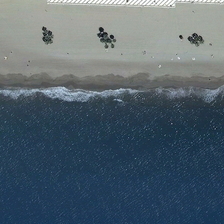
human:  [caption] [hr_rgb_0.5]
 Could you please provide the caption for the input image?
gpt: the sea beat the white spray on the beach .

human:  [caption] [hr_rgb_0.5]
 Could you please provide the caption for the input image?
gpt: yellow beach is near a piece of blue ocean .

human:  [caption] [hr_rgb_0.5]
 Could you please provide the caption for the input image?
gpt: yellow beach is near a piece of blue ocean .

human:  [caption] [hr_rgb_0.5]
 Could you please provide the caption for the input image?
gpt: the water to the beach against big white waves .

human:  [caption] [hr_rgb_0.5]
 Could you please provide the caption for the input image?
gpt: the sea beat the white spray on the beach .